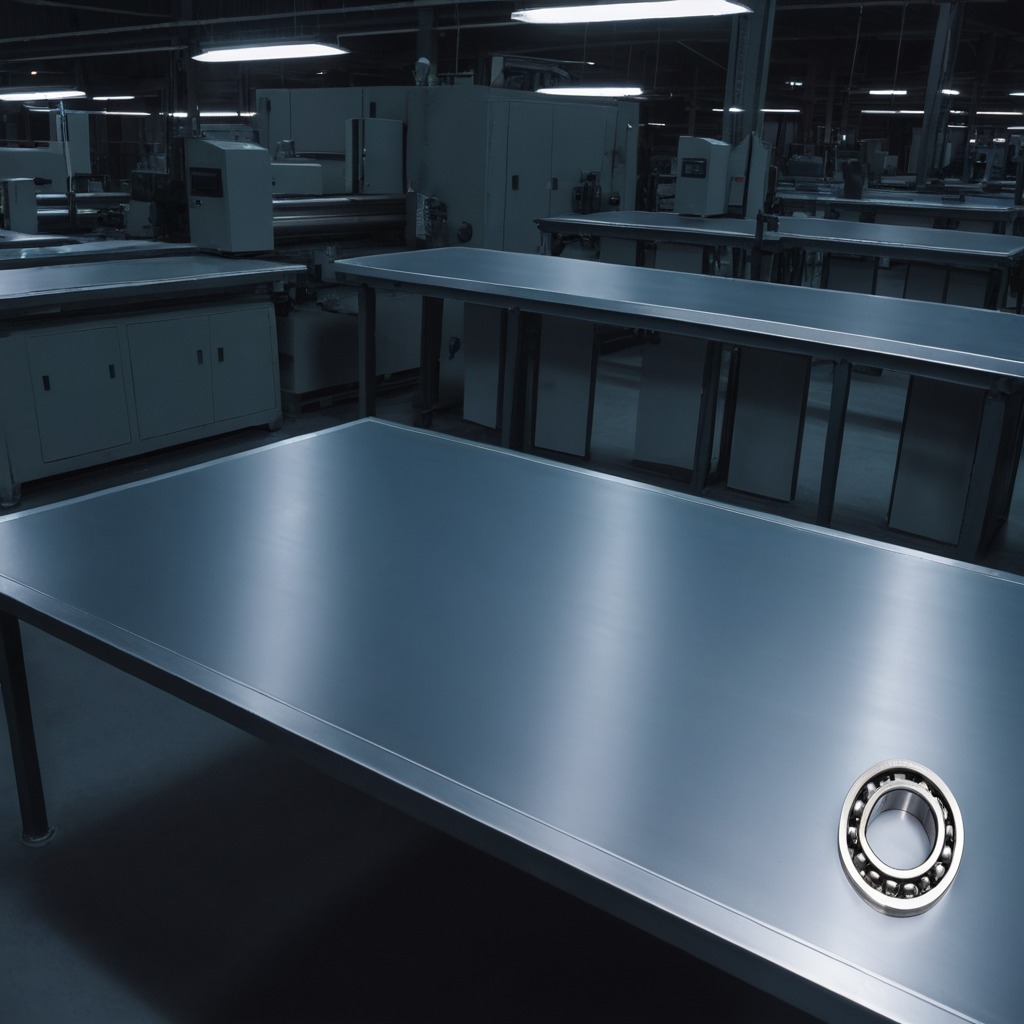
A metal ball bearing is lying on the tabletop.